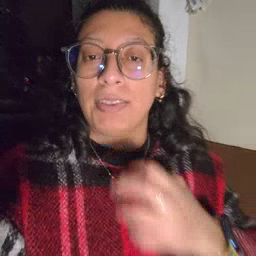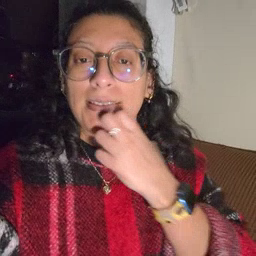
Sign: underwear